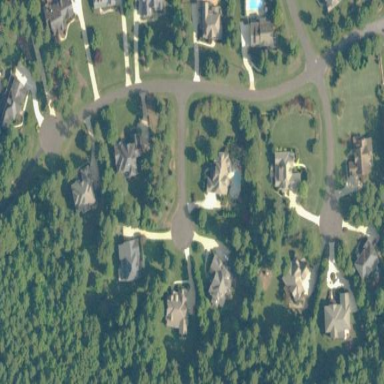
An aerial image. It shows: Residential area within neighborhood.